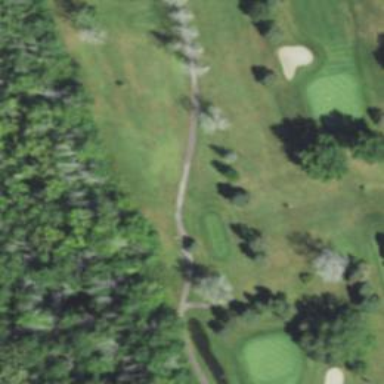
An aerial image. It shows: Pathway for golfing.